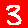
Digit: 3